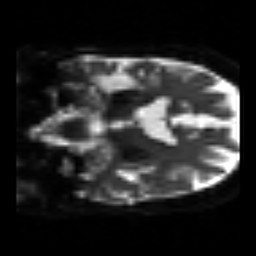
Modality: sbref
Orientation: coronal
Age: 62
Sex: female
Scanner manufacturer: siemens
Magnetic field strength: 3 T
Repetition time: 3.2 s
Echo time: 0.081 s